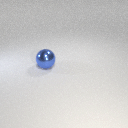
large blue metal sphere